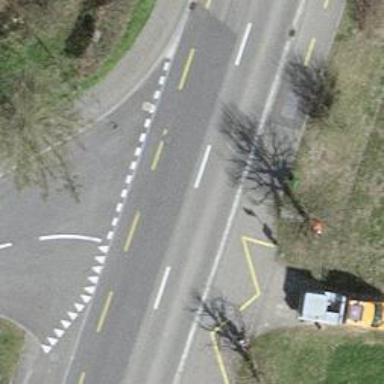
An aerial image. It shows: Public transport stop position.